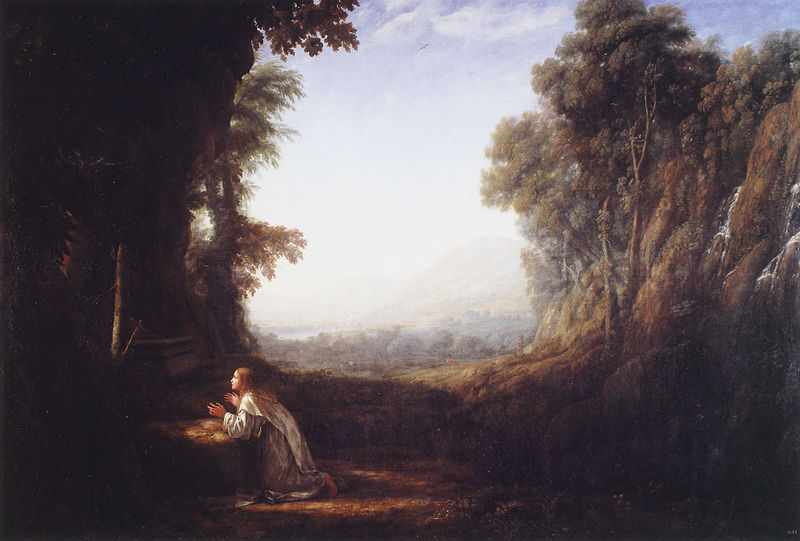
Titel: Landschaft mit der hl. Maria von Cervelló/ Landschaft mit der büßenden Magdalena
Künstler: Claude Lorrain
Institution: Madrid, Museo del Prado
Schlagwörter: baum, blau, dunkel, himmel, nackt, vogel, wasser, weiß, wolken, bäume, landschaft, mädchen, see, braun, frau, haar, hell, licht, schwarz, ausblick, eis, gras, schnee, einsamkeit, weite, gewässer, sträucher, boden, dunkelheit, gewand, pflanze, wald, wasserfall, fels, allein, junge, waldrand, knabe, fuss, lichtung, knien, beten, gebet, altar, knieend, knieen, betend, eremit, hintergrunf, krez, eremitage, bogel, 1700